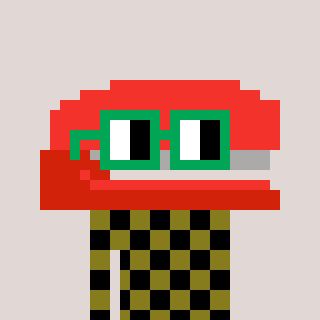
a pixel art character with square green glasses, a stapler-shaped head and a gunk-colored body on a warm background